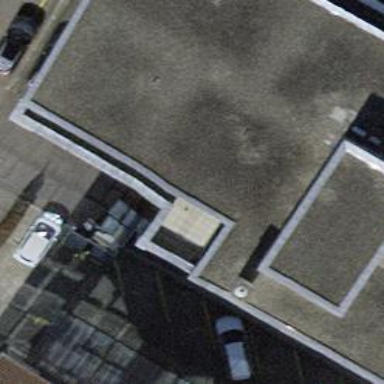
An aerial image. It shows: Parking entrance.